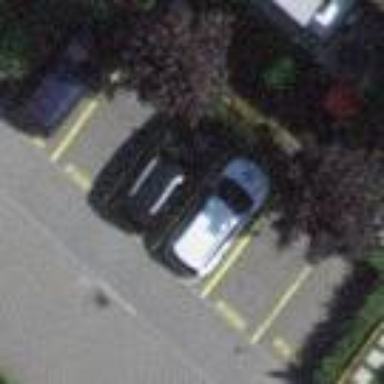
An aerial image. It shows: Parking available on the street side.